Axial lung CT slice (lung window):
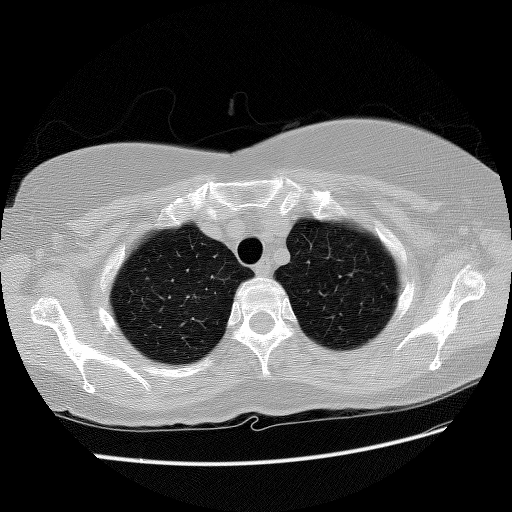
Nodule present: no